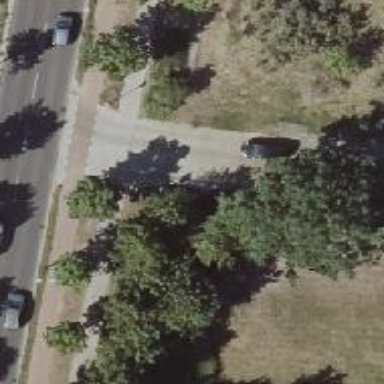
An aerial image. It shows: Residential road with concrete surface.